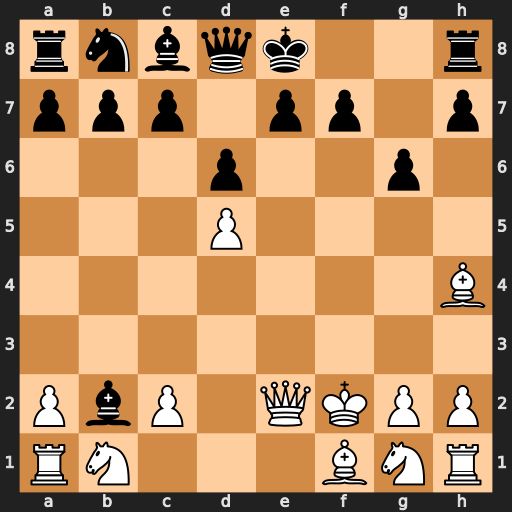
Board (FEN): rnbqk2r/ppp1pp1p/3p2p1/3P4/7B/8/PbP1QKPP/RN3BNR
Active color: w
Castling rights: kq
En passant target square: -
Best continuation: Qb5+ c6 Qxb2 Qb6+ Qxb6